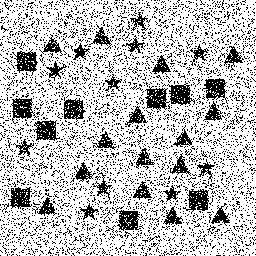
Squares: 10
Triangles: 15
Stars: 11
Total shapes: 36